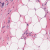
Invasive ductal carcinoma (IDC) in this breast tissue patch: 1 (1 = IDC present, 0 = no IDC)